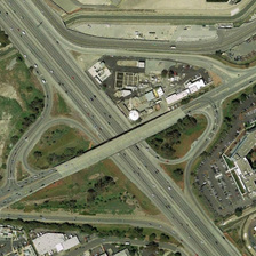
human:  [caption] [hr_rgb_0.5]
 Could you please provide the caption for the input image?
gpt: it is a rather bustling flyover spans the busy road alongside the large parking lots .

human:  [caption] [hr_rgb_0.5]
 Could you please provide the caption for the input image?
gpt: We can see the viaduct, with two triangular loops and some buildings.

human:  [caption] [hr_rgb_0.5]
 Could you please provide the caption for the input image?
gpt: We can see a viaduct with two triangular loops and some buildings.

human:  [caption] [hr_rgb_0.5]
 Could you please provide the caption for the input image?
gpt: the viaduct with two circles is coressed by another one .

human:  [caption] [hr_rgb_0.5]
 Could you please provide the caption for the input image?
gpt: We can see the viaduct with two triangular rings and some buildings.